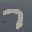
Label: 7